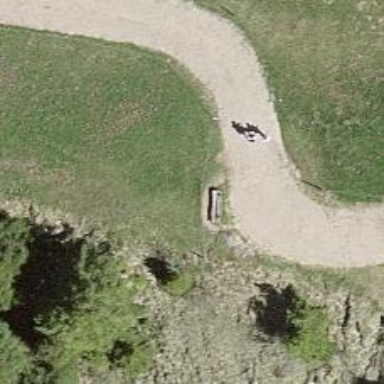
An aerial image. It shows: Brown bench.